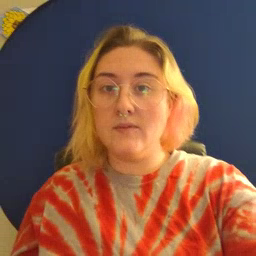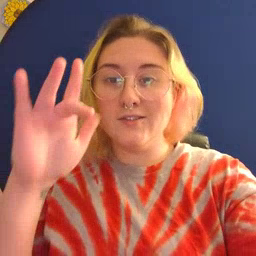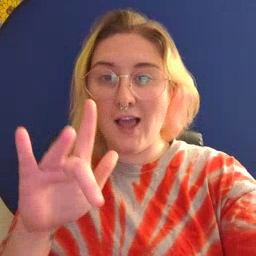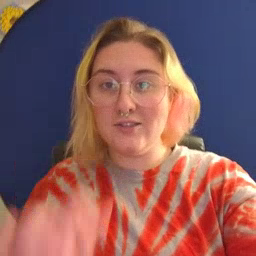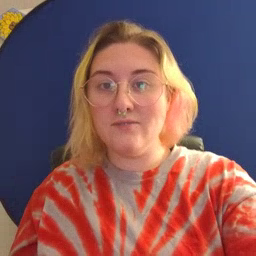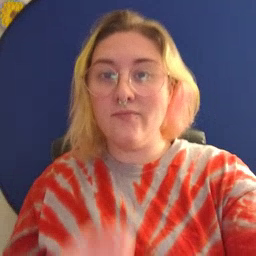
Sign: touch